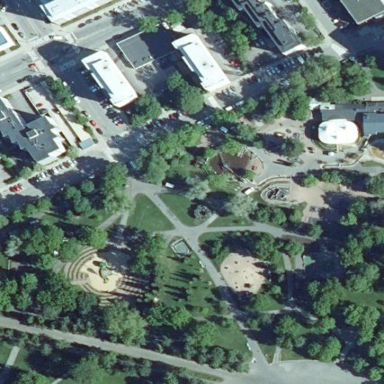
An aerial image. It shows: Playground area for leisure land.